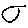
Label: circle